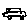
Label: car